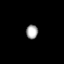
Tissue: prostate
Cell type: Myeloid cells
Senescence score: 0.7011
Nuclear area (px): 164
Mean DAPI intensity: 164.451